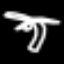
Label: palm tree